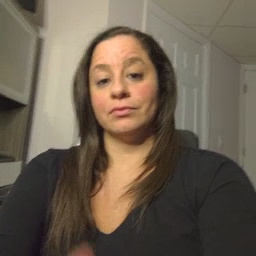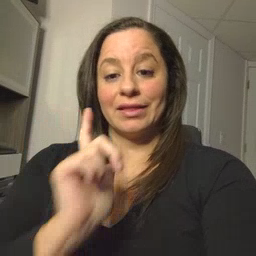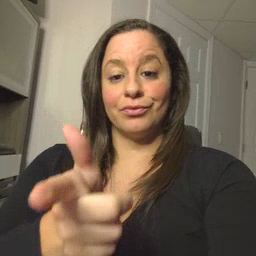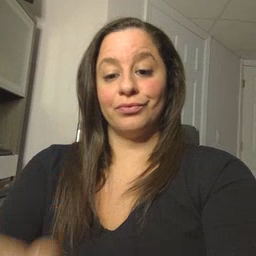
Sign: later